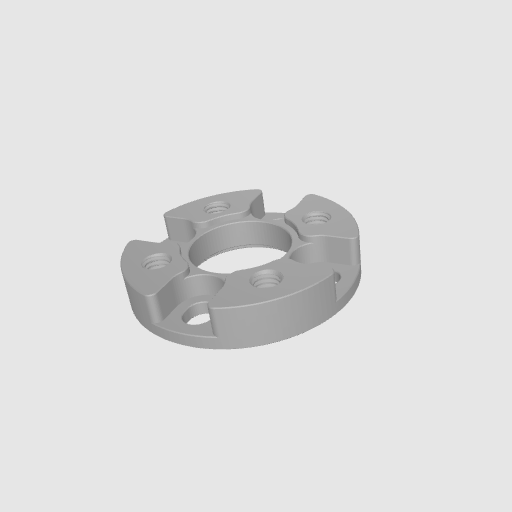
Part: CounterborePatternSpacer6